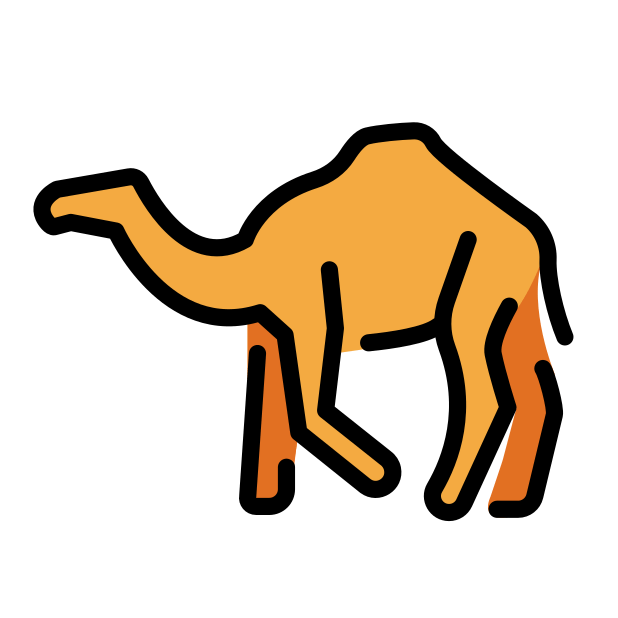
camel